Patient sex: M
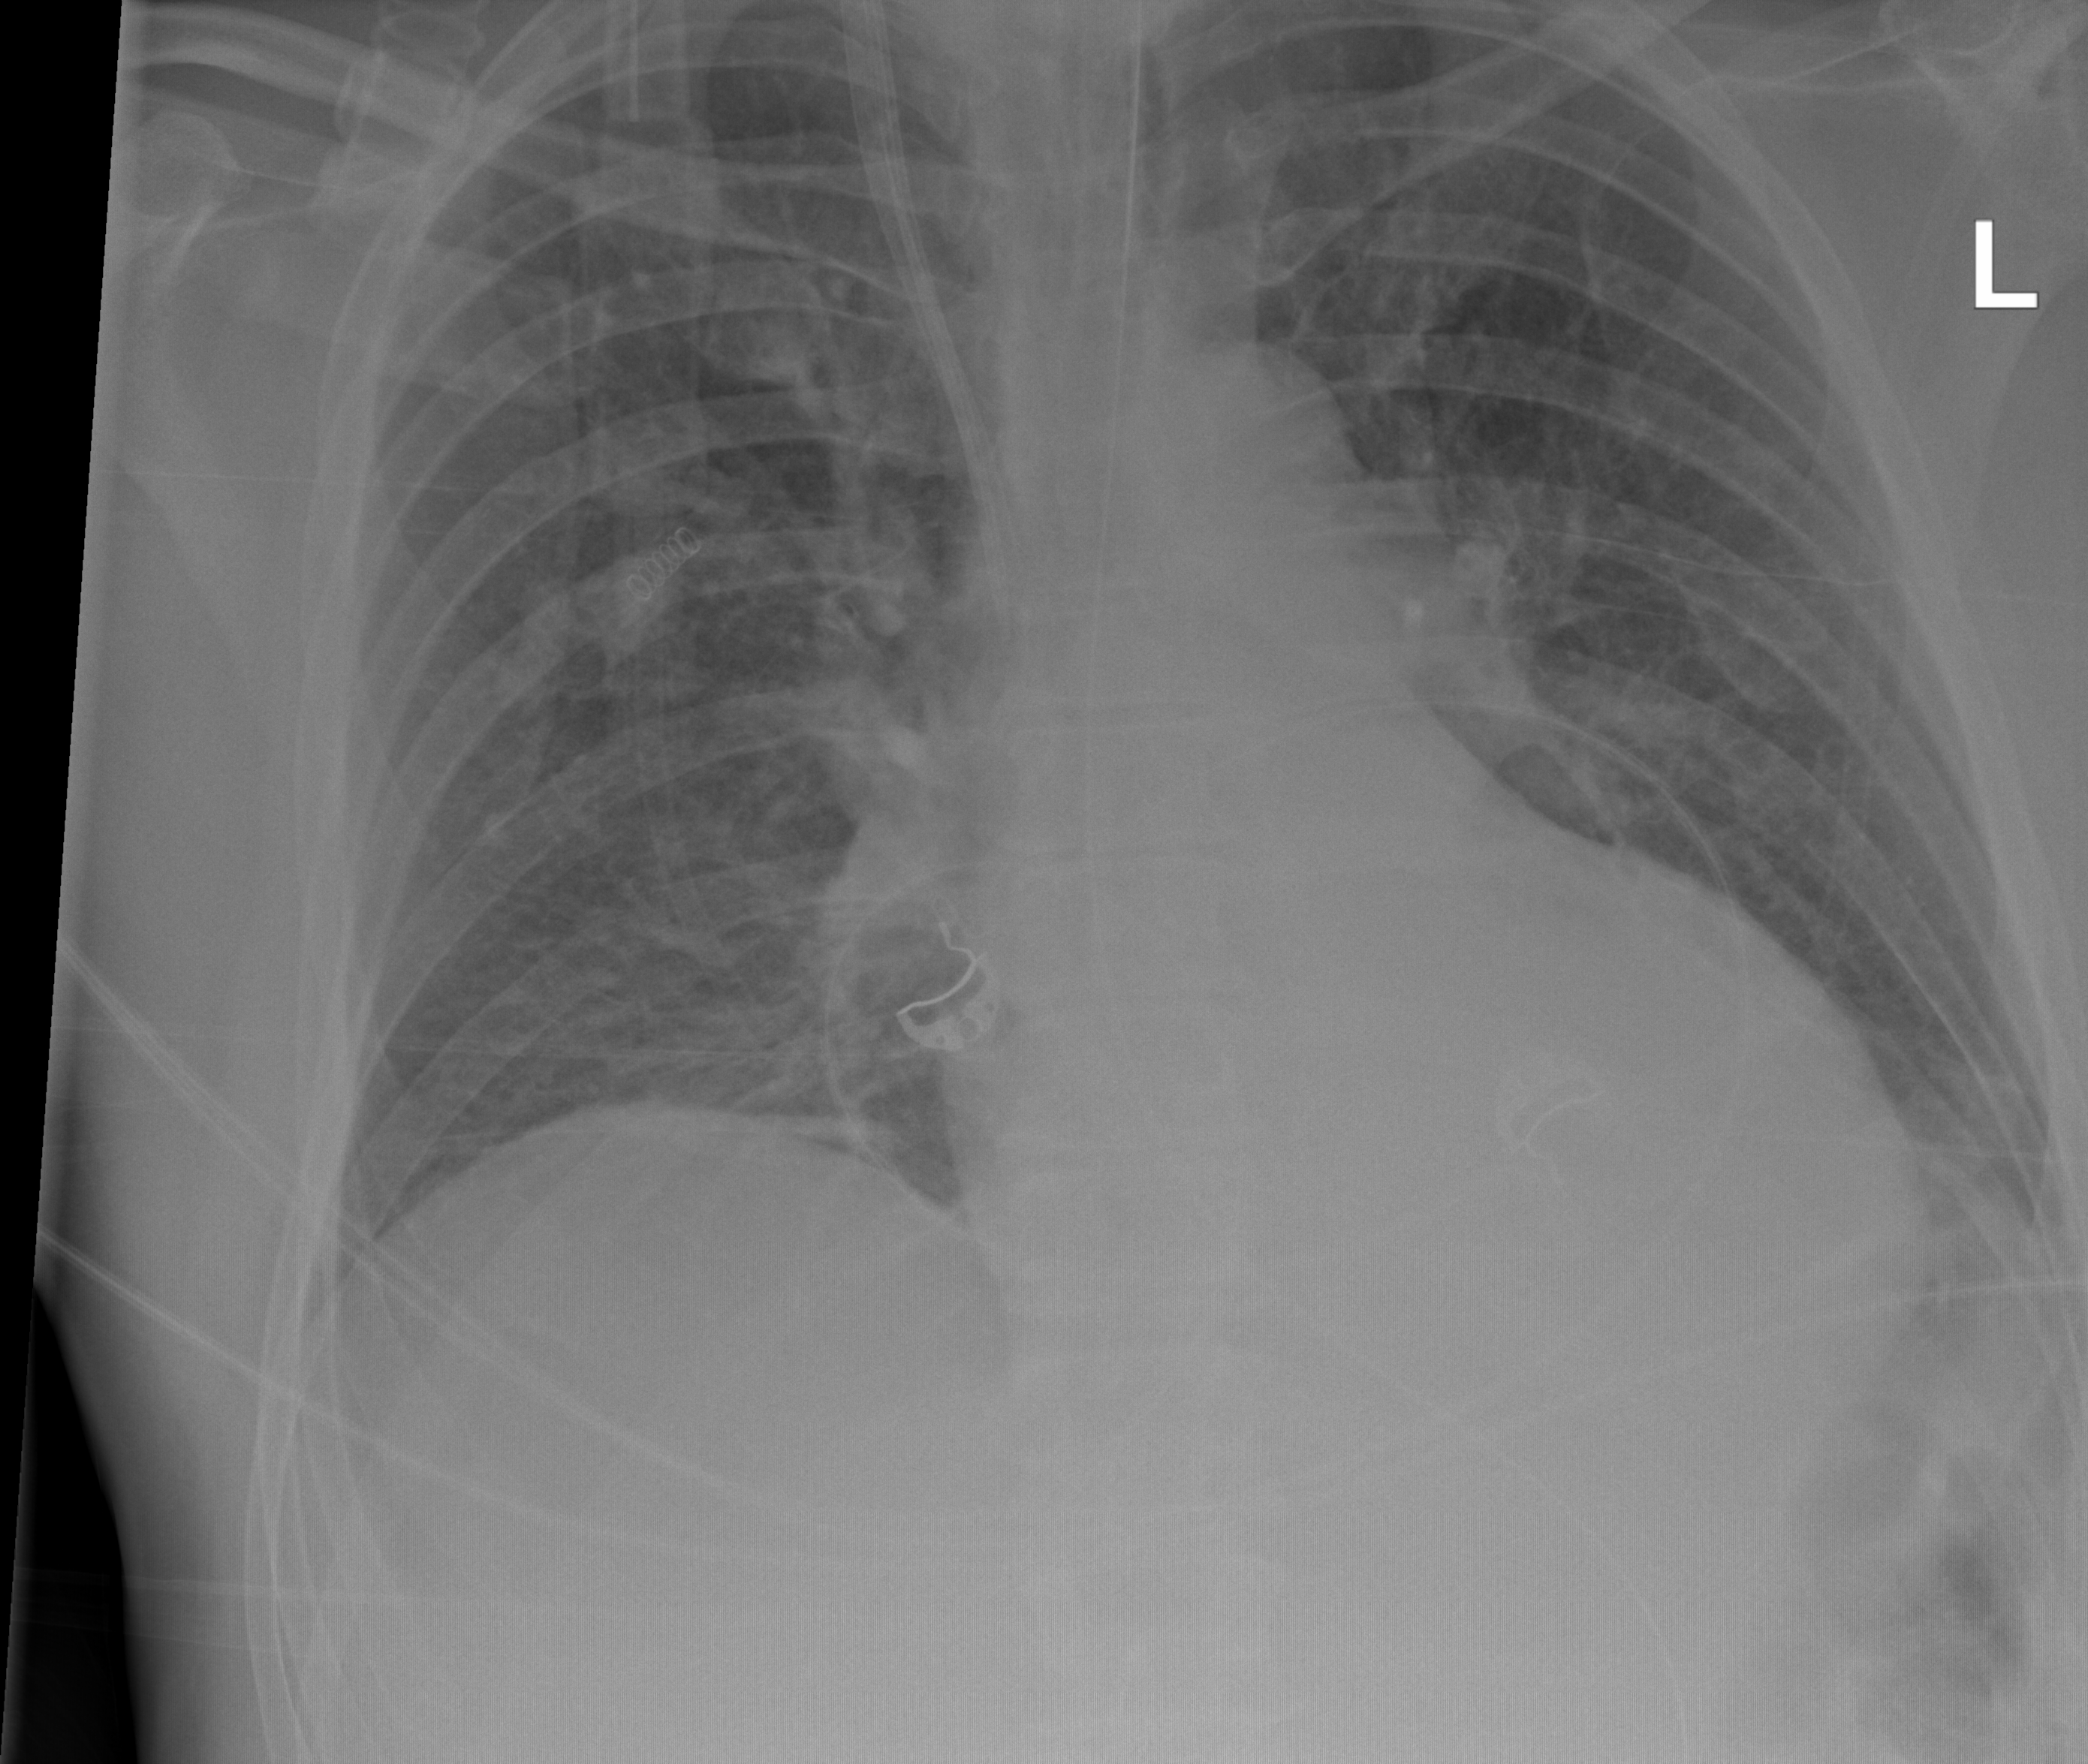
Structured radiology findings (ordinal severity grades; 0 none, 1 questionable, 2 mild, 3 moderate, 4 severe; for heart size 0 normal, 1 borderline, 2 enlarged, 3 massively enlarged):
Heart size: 0
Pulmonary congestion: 0
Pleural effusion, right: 0
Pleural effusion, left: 2
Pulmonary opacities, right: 2
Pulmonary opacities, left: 0
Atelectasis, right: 2
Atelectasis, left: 2